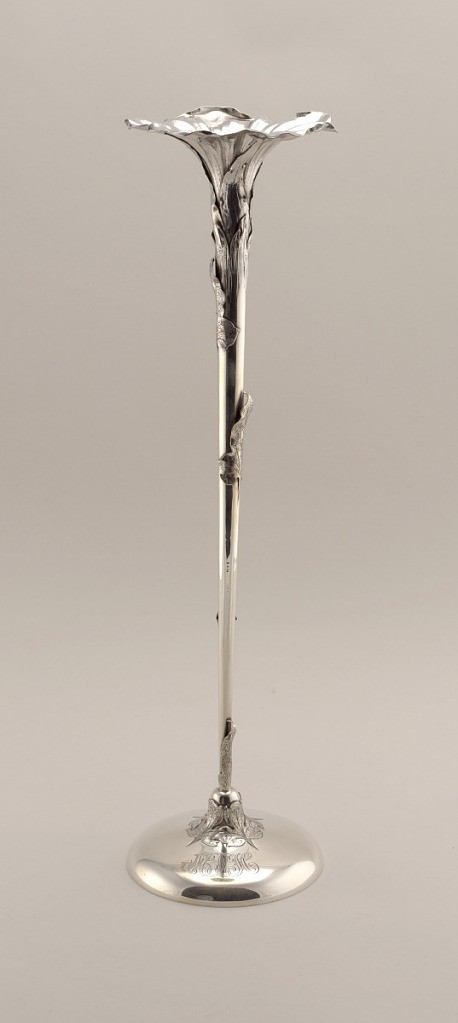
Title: Vase
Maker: Redlich and Co., 1895 – 1946
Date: ca. 1900
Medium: silver
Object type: vase
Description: Tall, thin stem with applied foliage, opening as a flowerhead, on circular base